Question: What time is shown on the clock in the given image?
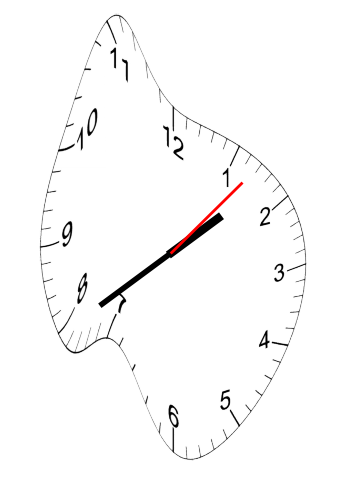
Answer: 01:39:07